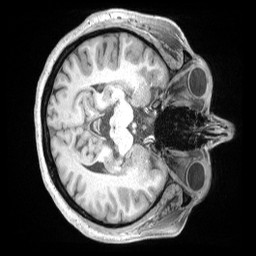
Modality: T1w
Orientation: axial
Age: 40
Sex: female
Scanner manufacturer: siemens
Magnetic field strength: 3 T
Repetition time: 2 s
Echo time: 0.00211 s